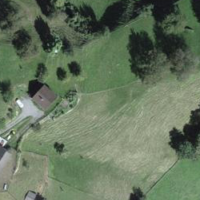
EUNIS habitat code: 24
Species observed at this site:
Chloris chloris
Phoenicurus ochruros
Motacilla alba
Passer domesticus
Buteo buteo
Picus viridis
Corvus corax
Sylvia atricapilla
Carduelis carduelis